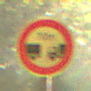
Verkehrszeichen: VerbotUnterschreitenMindestabstand
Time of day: SunriseSunset
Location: Outdoor (Nature)
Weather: PartlyCloudy
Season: NotSpecified
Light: Natural